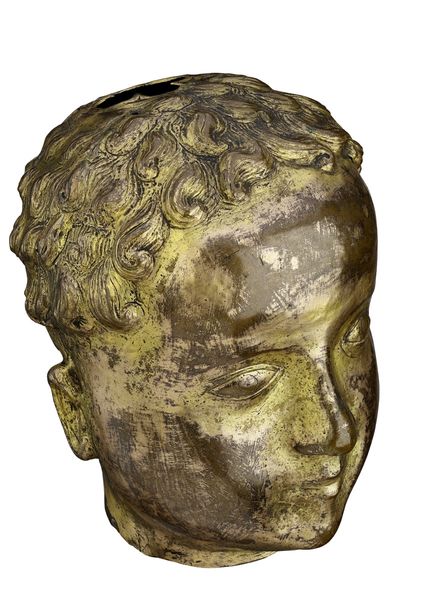
Titel: Kopfreliquiar
Standort: Hamburg
Institution: Museum für Kunst und Gewerbe Hamburg
Schlagwörter: kopf, gesicht, vergoldet, kupfer, kunst, heiliger, heilige, kleinplastiken, kleinkunst, getrieben, heiligendarstellung, reliquiar, reliquiare, mittelalterliche